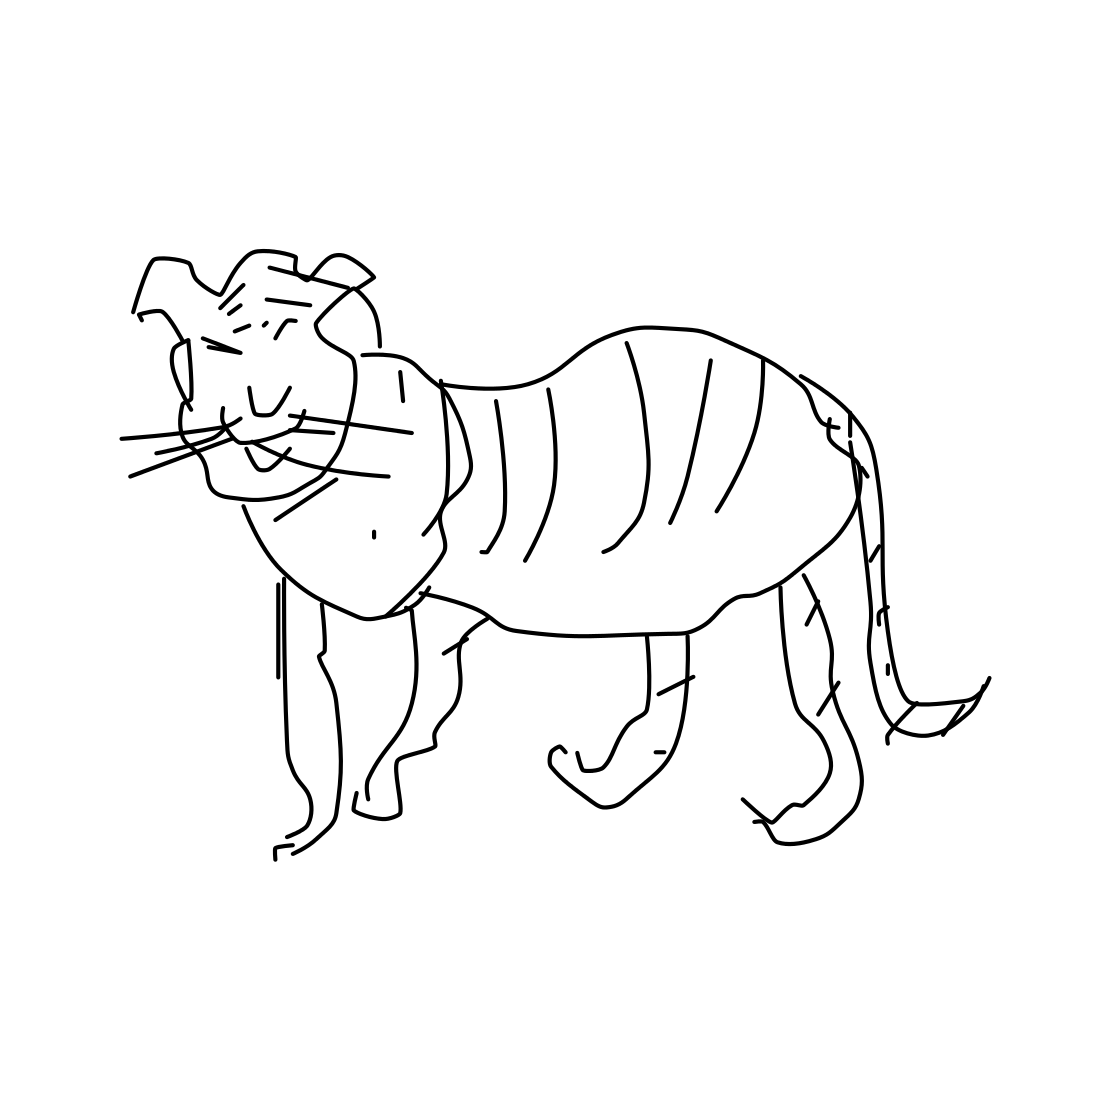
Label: tiger